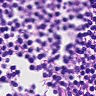
Metastatic tissue present: no